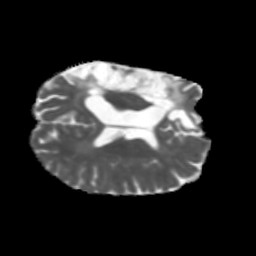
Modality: MD
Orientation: axial
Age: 37
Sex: female
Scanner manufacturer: siemens
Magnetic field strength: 3 T
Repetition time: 5.47 s
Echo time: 0.0854 s